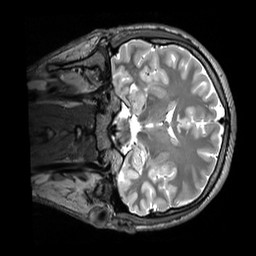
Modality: T2w
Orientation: coronal
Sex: male
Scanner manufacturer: siemens
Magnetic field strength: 3 T
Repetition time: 3.2 s
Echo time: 0.409 s